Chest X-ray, PA view. Patient: 17 years old, sex F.
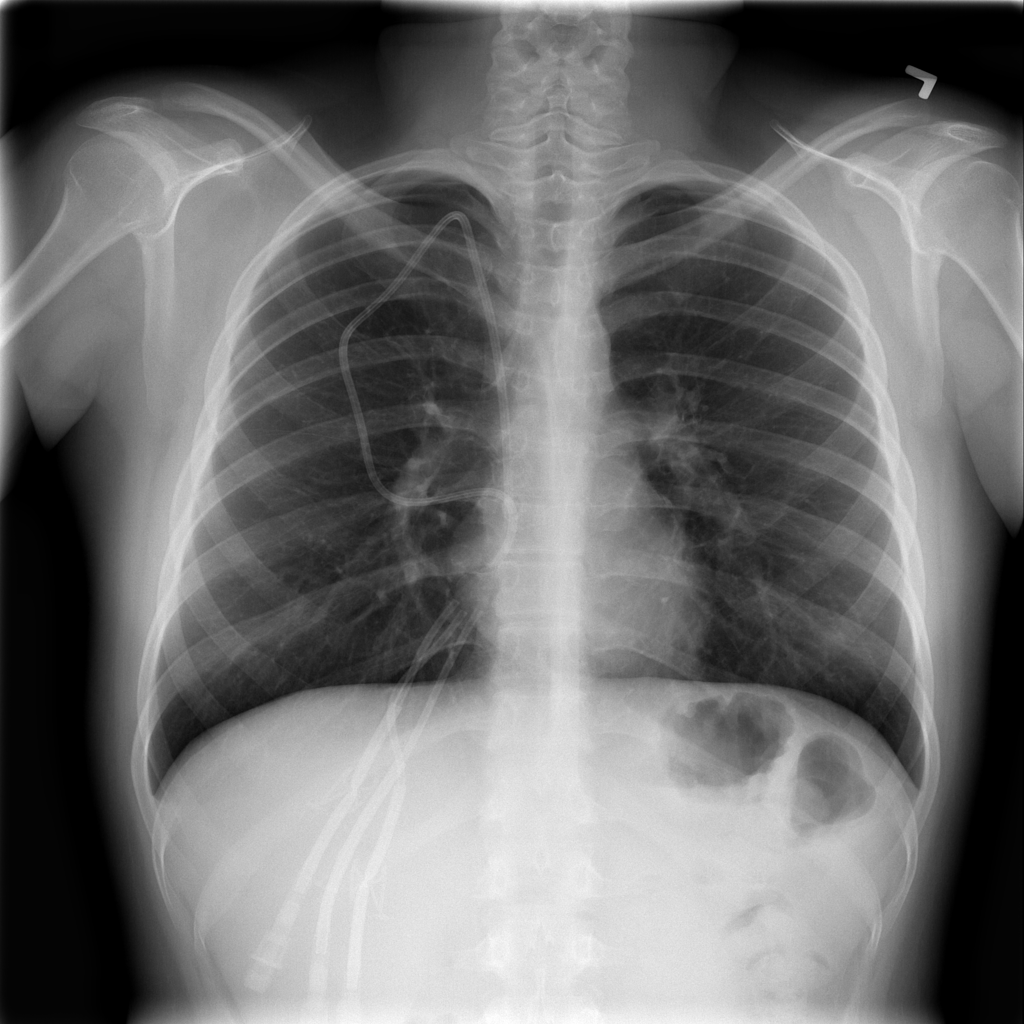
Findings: Infiltration